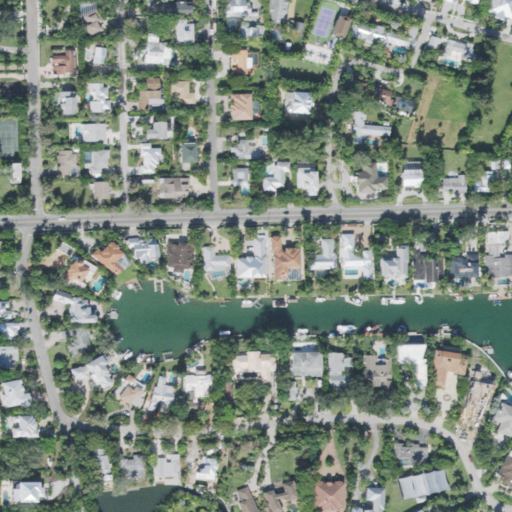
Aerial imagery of island in Florida named Bay Island containing low intensity development, medium intensity development, open development, high intensity development, woody wetlands, open water, and herbaceous wetlands